Question: I have 3 tables as you can see:

The relationships between all 3 tables:
- 'cal_events.id = cf_cal_events.model_id'- 'cf_cal_events.col_10 = source.ID_ELEMENT'
I want to delete data from 'cal_events' and 'cf_cal_events' if 'ASUPPRIMER = '1''
I know it's not very hard, but I'm not very familiar with JOINS and Sub-queries, but here are my tries to do it for 'cal_events':
'''
DELETE FROM cal_events
INNER JOIN cf_cal_events ON cal_events.id = cf_cal_events.model_id
INNER JOIN source ON cf_cal_events.col_10 = source.ID_ELEMENT
WHERE source.ASUPPRIMER = '1';
'''
AND
'''
DELETE FROM cal_events
WHERE cal_events.id IN (
SELECT cf_cal_events.model_id AS cal_events.id
FROM cf_cal_events
WHERE cf_cal_events.col_10 IN (
SELECT ID_ELEMENT AS cf_cal_events.col_10
FROM source
WHERE source.ASUPPRIMER = '1'
)
);
'''
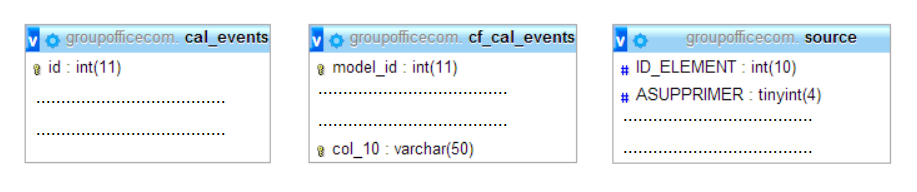
Answer: There's a good example for your problem:
<URL>
seems to me like it should be:
'''
DELETE cal_events, cf_cal_events
FROM cal_events
INNER JOIN cf_cal_events ON cal_events.id = cf_cal_events.model_id
INNER JOIN source ON cf_cal_events.col_10 = source.ID_ELEMENT
WHERE source.ASUPPRIMER = '1';
'''